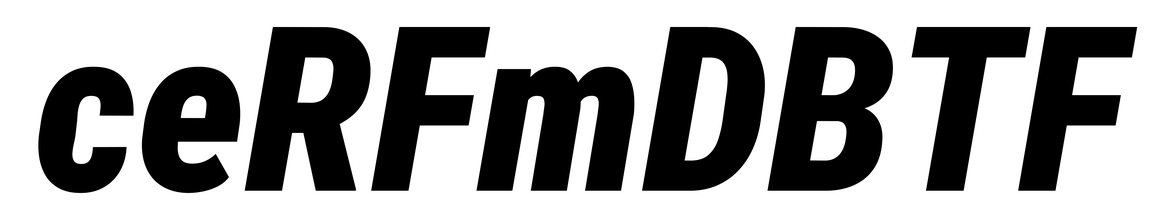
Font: Roboto-Italic_Condensed_Black_Italic